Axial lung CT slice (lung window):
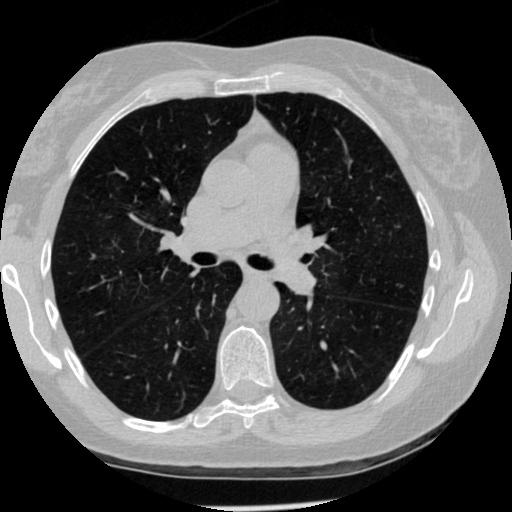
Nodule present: no